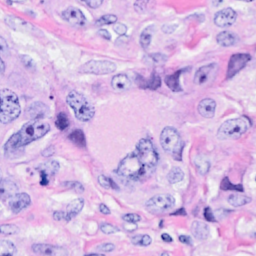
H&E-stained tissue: Breast